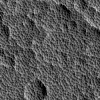
Atmospheric dust classification: not_dusty